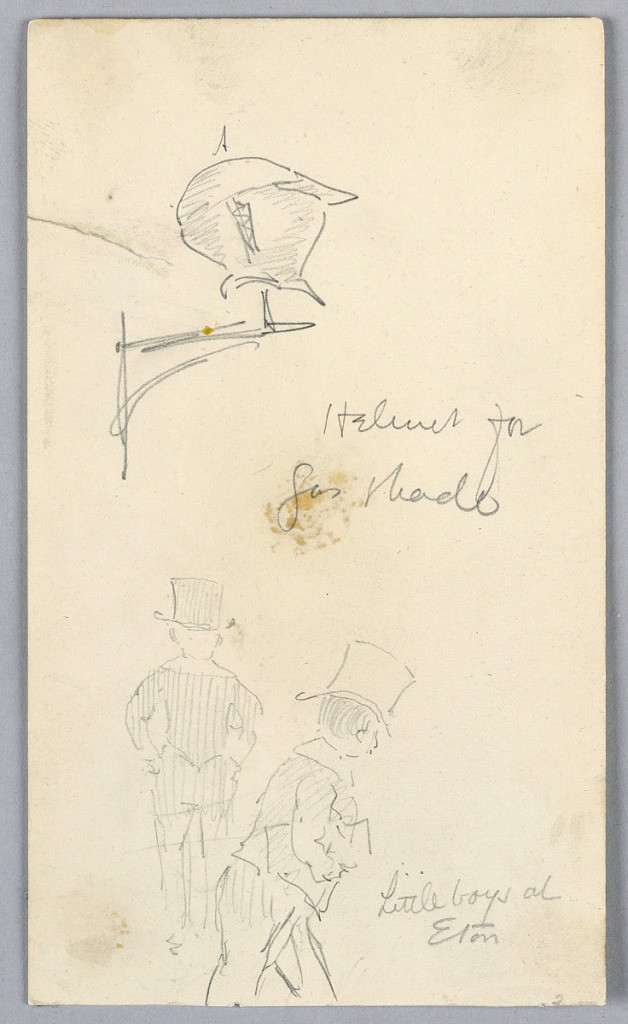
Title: Sketch of Helmet and Men at Eton
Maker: Arnold William Brunner, American, 1857–1925
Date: ca. 1883
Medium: Graphite on paper
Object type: Drawing
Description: Above, helmet; below two sketches of man in top tat, left from behind, right profile, "Little boys at Eton"